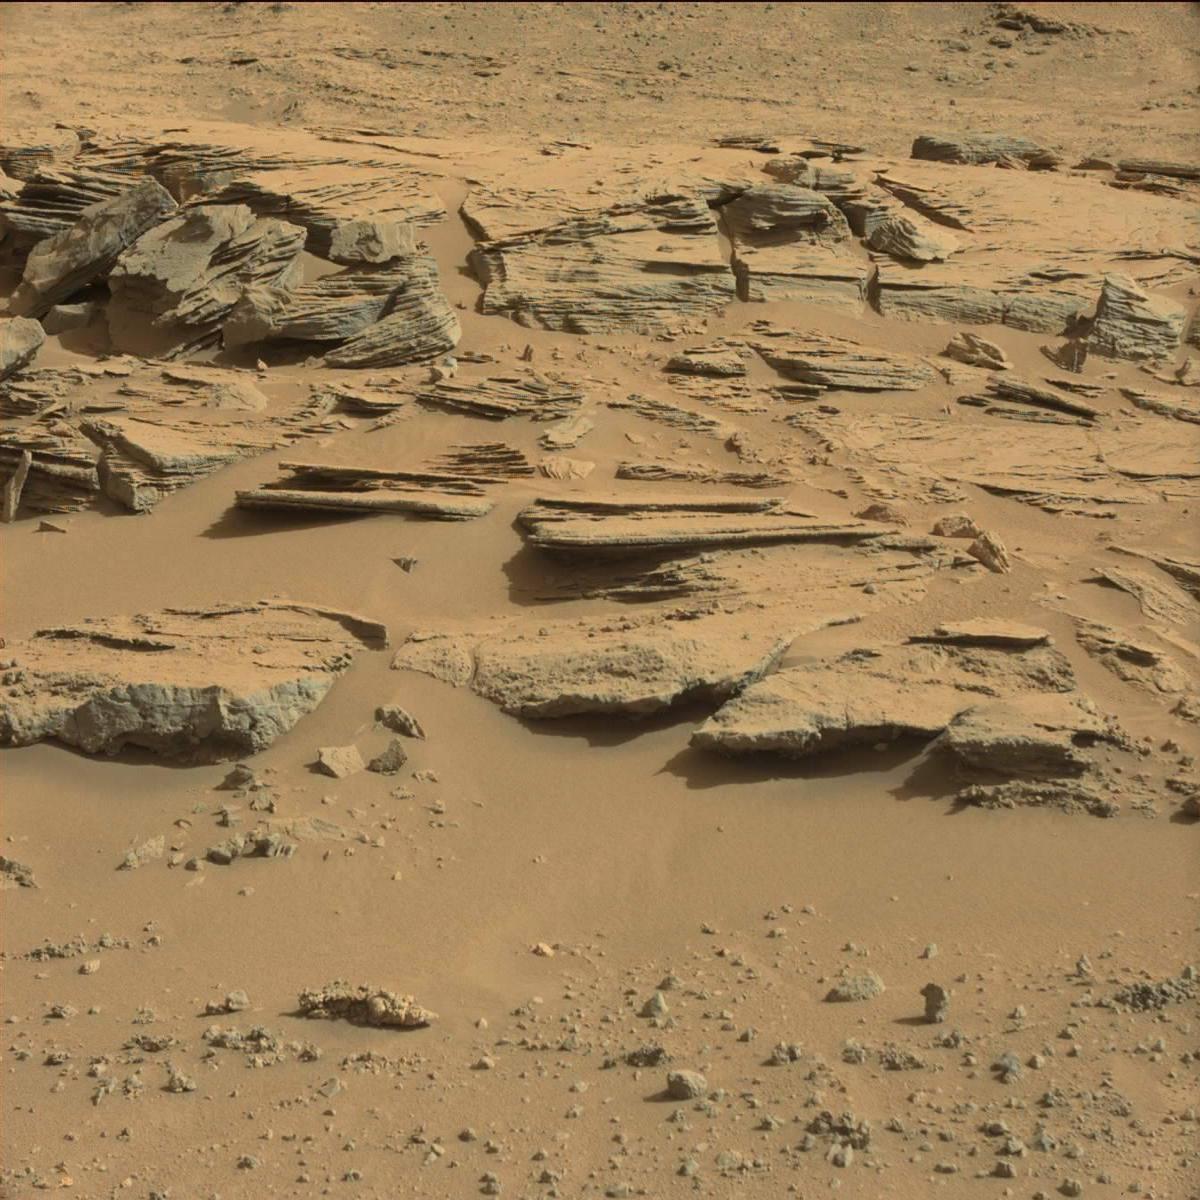
Terrain classes present: Bedrock, Sand / Soil